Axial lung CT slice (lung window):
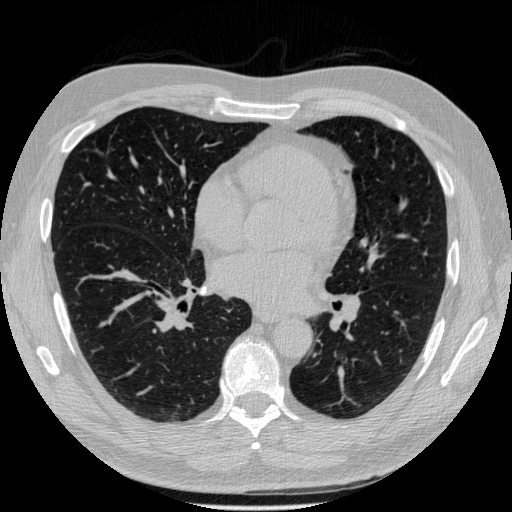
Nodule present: no